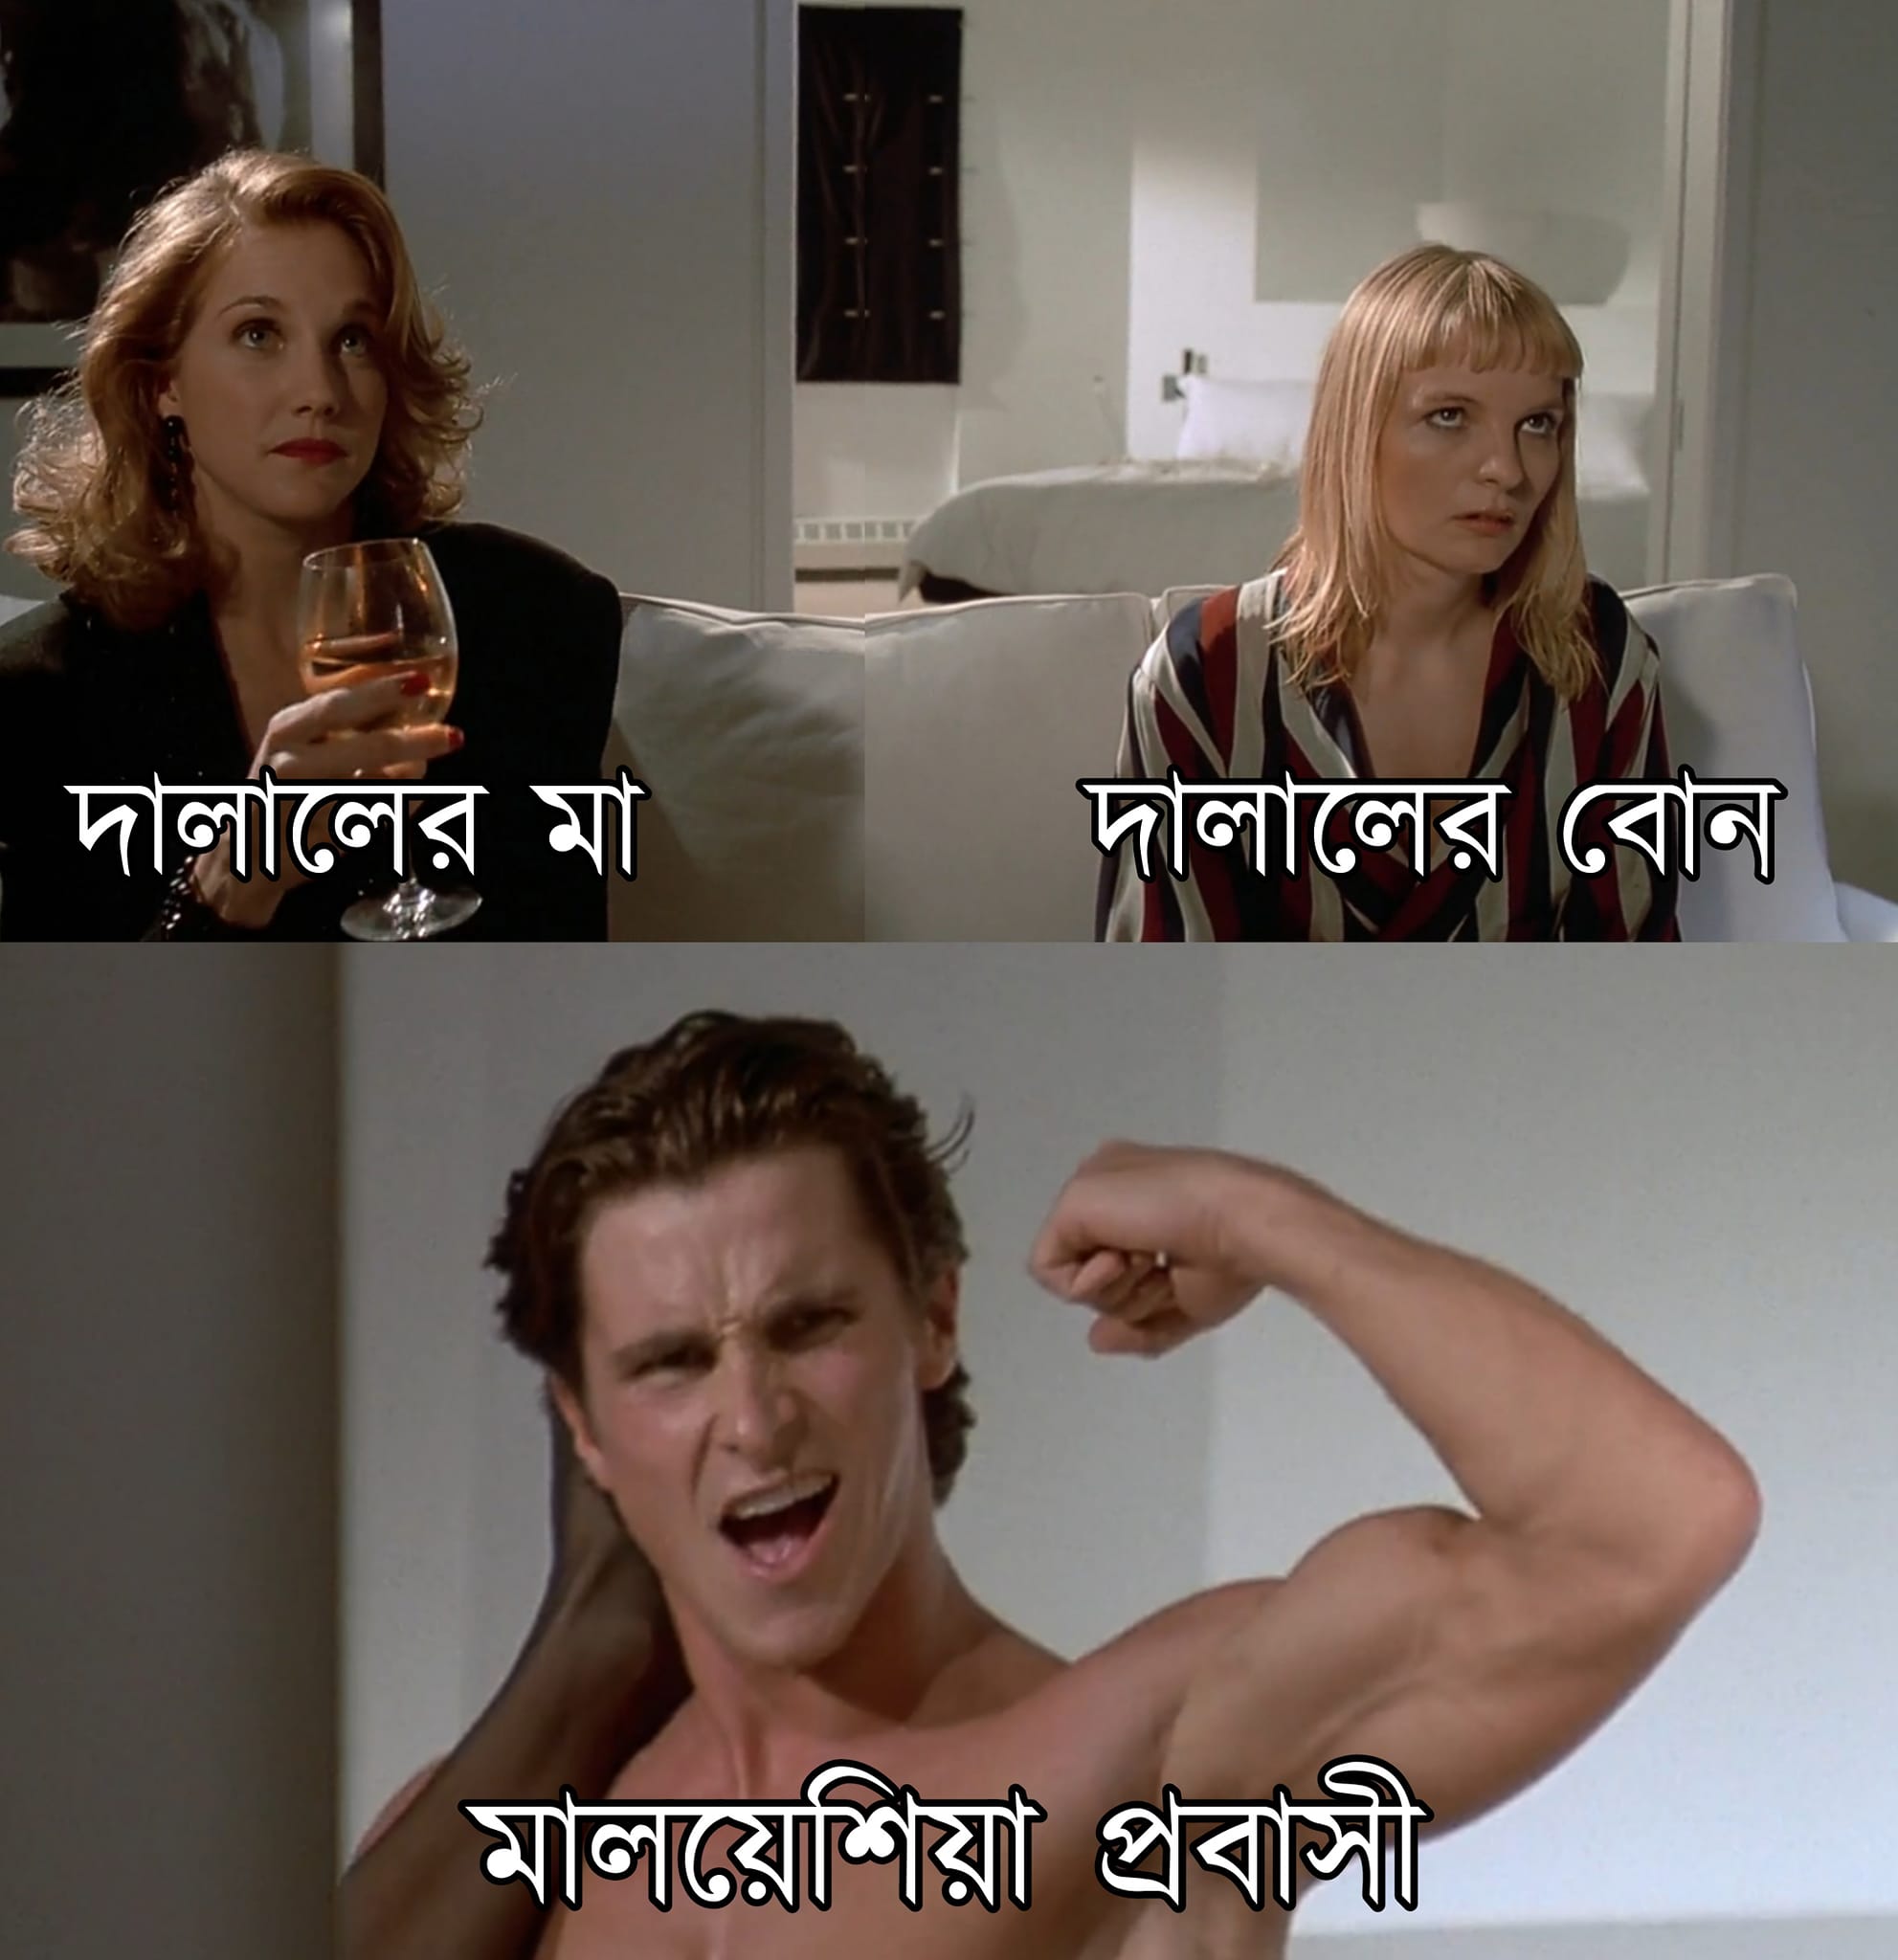
Caption: দালালের মা    দালালের বোন    মালশিয়া প্রবাসী
Label: non-hate